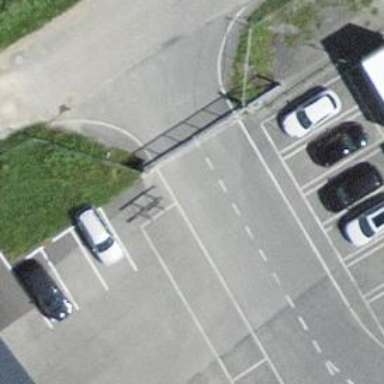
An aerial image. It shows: Gate.